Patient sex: F
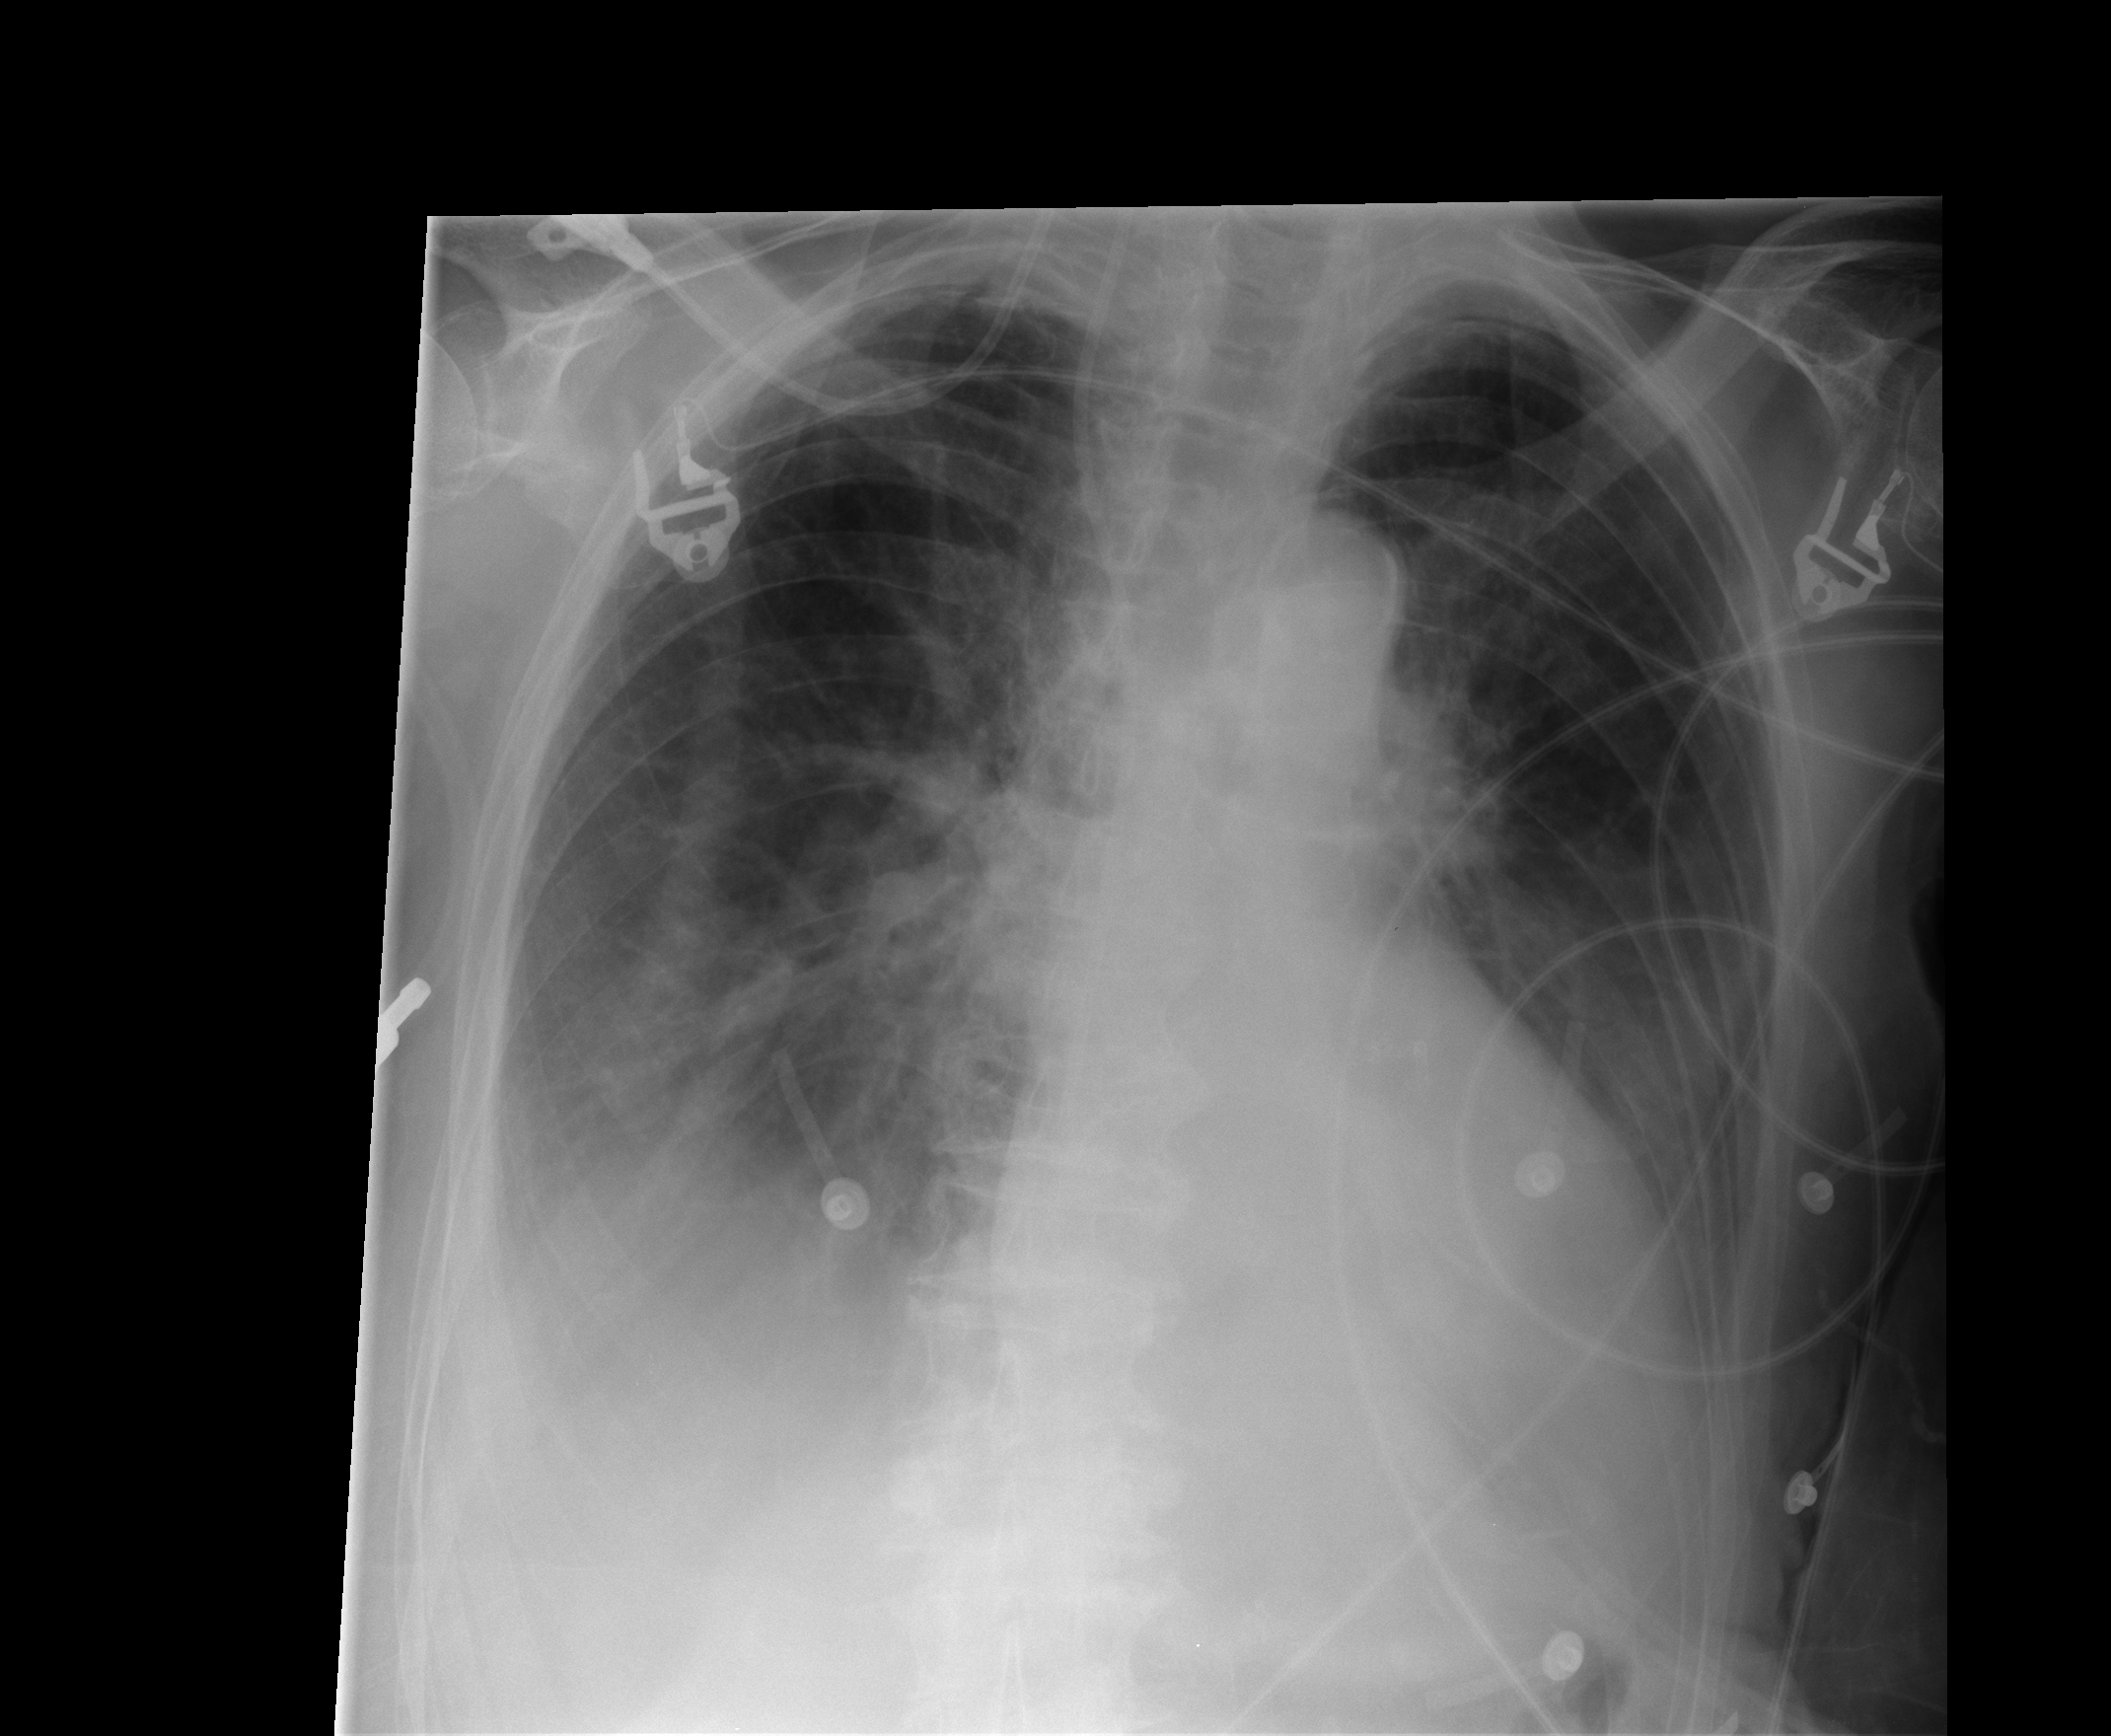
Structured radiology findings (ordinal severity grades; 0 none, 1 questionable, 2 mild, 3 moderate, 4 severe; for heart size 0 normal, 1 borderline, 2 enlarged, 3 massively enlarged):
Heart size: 2
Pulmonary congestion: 2
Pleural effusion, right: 3
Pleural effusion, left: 2
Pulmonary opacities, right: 0
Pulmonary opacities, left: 0
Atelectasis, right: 2
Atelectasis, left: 0